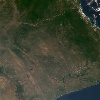
Label: land